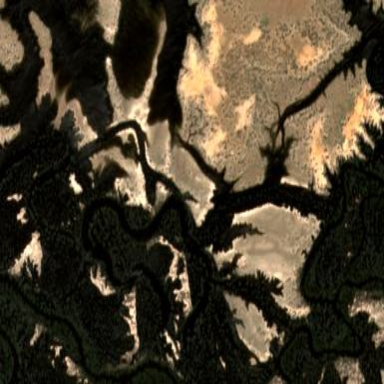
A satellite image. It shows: Dry swamp covered with mud.